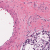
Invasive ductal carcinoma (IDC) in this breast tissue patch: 1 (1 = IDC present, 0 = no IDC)